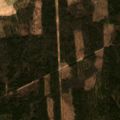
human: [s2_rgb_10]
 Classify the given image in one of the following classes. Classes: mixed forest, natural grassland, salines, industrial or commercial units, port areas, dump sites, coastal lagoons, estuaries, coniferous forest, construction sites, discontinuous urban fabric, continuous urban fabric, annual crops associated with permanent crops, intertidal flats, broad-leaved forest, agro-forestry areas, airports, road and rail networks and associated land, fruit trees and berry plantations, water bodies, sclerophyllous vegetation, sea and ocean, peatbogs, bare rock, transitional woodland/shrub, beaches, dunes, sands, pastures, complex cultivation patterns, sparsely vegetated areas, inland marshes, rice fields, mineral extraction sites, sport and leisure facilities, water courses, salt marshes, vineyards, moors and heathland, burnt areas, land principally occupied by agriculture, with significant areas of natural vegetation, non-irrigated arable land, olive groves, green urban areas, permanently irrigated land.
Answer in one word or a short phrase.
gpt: pastures, coniferous forest, mixed forest